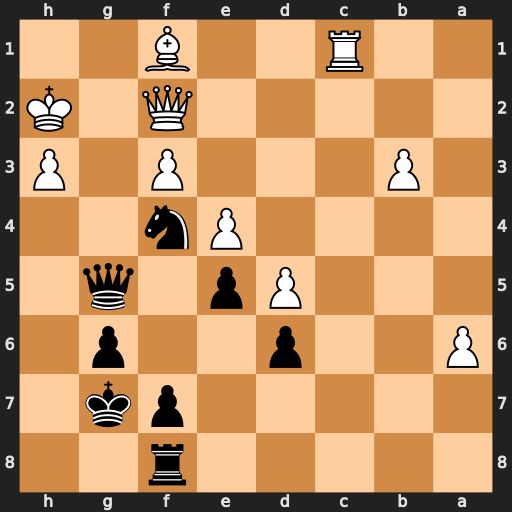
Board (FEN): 5r2/5pk1/P2p2p1/3Pp1q1/4Pn2/1P3P1P/5Q1K/2R2B2
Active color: b
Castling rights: -
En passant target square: -
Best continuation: Nxh3 f4 Nxf4